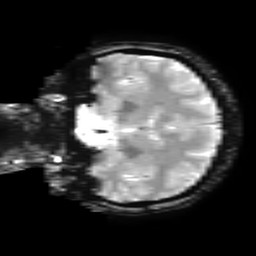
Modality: T2starw
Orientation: coronal
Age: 31
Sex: female
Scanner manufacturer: ge
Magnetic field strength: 3 T
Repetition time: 0.65 s
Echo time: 0.02 s